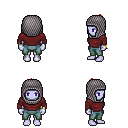
a pixel art fantasy rpg character, female body template, dark elf, purple skin, maroon long-sleeve shirt, teal pants, red short mohawk hairstyle, chain hood, bracelets, four views (front, back, left, right), 2x2 character sprite sheet, small pixel art, hard edges, no anti-aliasing